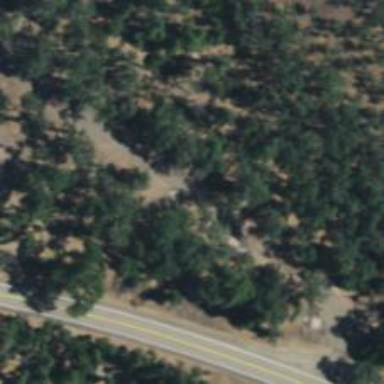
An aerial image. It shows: Unclassified road.